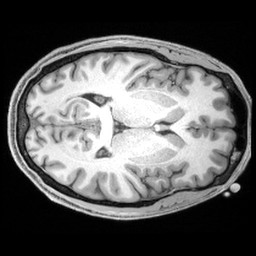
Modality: T1w
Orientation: axial
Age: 27
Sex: male
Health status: healthy
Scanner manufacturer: siemens
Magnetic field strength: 3 T
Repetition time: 2.4 s
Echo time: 0.00194 s